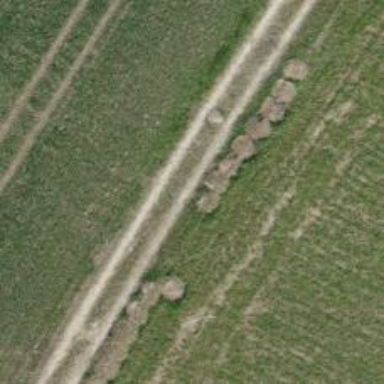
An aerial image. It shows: Track with compacted grade3 surface.